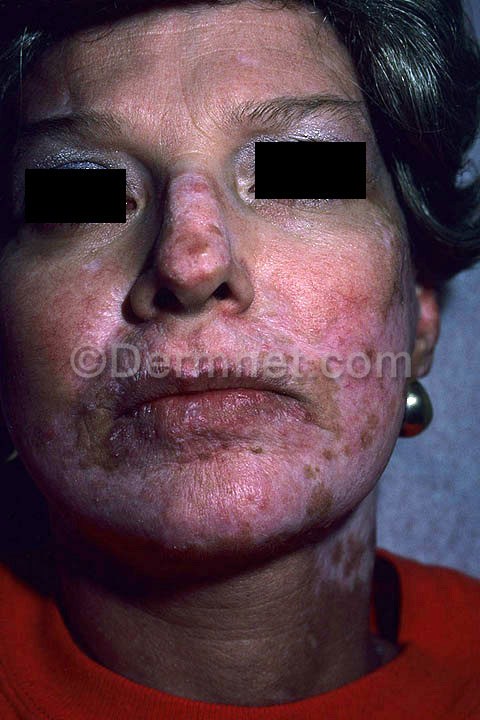
Disease: Lupus and other Connective Tissue diseases